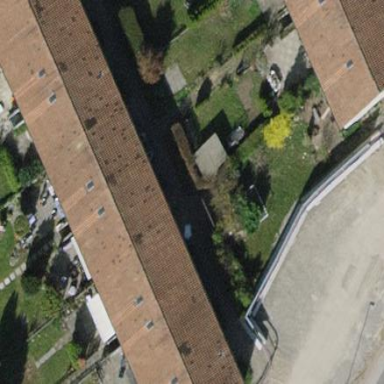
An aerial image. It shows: Terrace building.